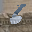
Label: 6